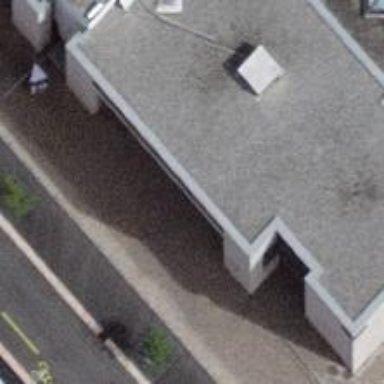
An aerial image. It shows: Bank.